Question: I need help plotting some categorical and numerical Values in python. the code is given below:
'''
import pandas as pd
import numpy as np
import matplotlib.pyplot as plt
import seaborn as sns
df=pd.read_csv('train_feature_store.csv')
df.info
df.head
df.columns
plt.figure(figsize=(20,6))
sns.countplot(x='Store', data=df)
plt.show()
Size = df[['Size','Store']].groupby(['Store'], as_index=False).sum()
Size.sort_values(by=['Size'],ascending=False).head(10)
'''
However, the data size is so huge (Big data) that I'm not even able to make meaningful plotting in python. Basically, I just want to take the top 5 or top 10 values in python and make a plot of that as given below:-

In an attempt to plot the thing, I'm trying to put the below code into a dataframe and plot it, but not able to do so. Can anyone help me out in this:-
'''
Size = df[['Size','Store']].groupby(['Store'], as_index=False).sum()
Size.sort_values(by=['Size'],ascending=False).head(10)
'''
Below, is a link to the sample dataset. However, the dataset is a representation, in the original one where I'm trying to do the EDA, which has around 3 thousand unique stores and 60 thousand rows of data. PLEASE HELP! Thanks!
<URL>
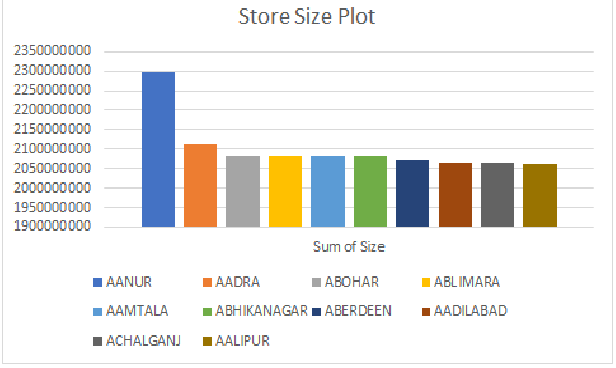
Answer: You were pretty close.
'''
import pandas as pd
import seaborn as sns
df = pd.read_csv('train_feature_store.csv')
sns.set(rc={'figure.figsize':(16,9)})
g = df.groupby('Store', as_index=False)['Size'].sum().sort_values(by='Size', ascending=False).head(10)
sns.barplot(data=g, x='Store', y='Size', hue='Store', dodge=False).set(xticklabels=[]);
'''
<URL>